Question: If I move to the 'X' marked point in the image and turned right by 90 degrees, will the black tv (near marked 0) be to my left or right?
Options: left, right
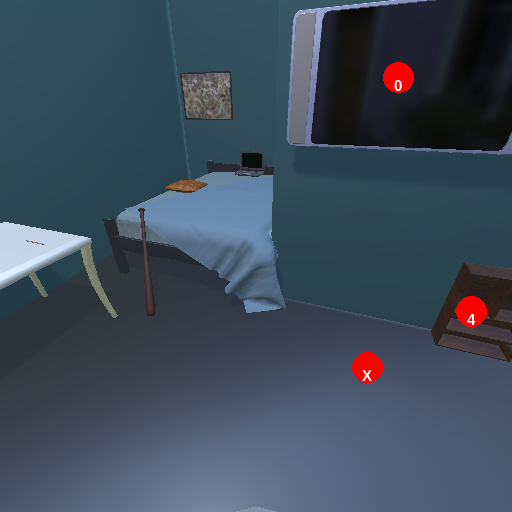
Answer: left